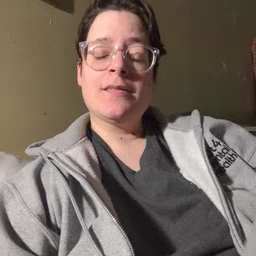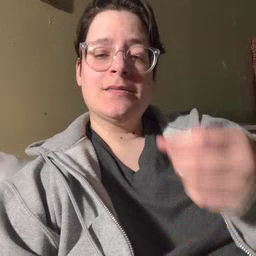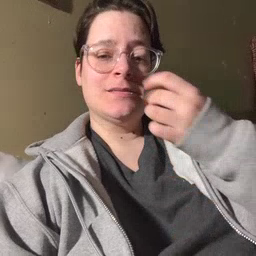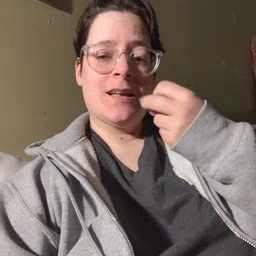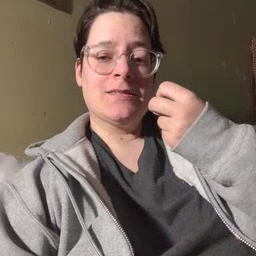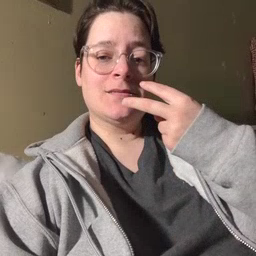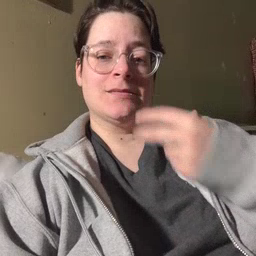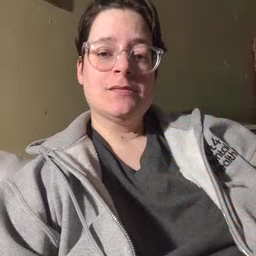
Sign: snack